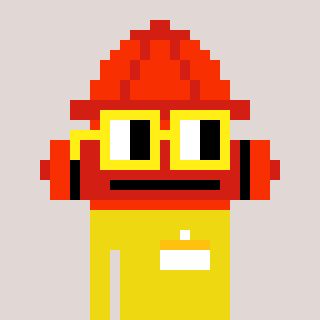
a pixel art character with square yellow glasses, a fire hydrant-shaped head and a yellow-colored body on a warm background